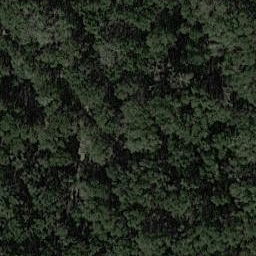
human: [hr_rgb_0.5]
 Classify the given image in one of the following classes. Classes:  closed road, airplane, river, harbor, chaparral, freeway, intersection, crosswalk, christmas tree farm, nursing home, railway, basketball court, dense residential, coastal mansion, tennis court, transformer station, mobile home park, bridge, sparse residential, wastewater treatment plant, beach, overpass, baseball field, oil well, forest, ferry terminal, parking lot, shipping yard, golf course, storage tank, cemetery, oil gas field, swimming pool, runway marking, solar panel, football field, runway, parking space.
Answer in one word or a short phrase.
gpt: forest